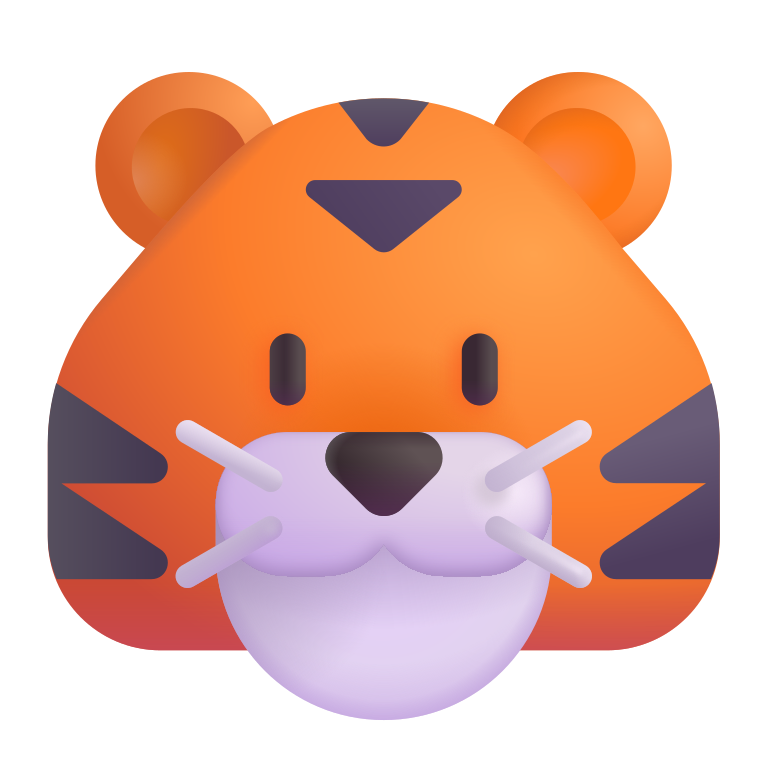
tiger face color